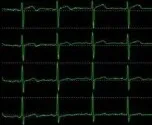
(D) A 12-lead electrocardiogram taken at the end of the hand grip test, revealing elevated ST segments in leads II, III, and aVF.
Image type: electrography (ekg)